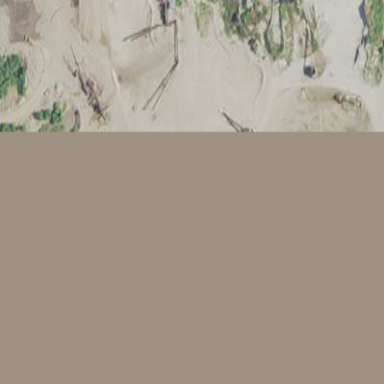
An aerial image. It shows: Quarry used for extracting gravel and sand resources.